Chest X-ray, PA view. Patient: 38 years old, sex M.
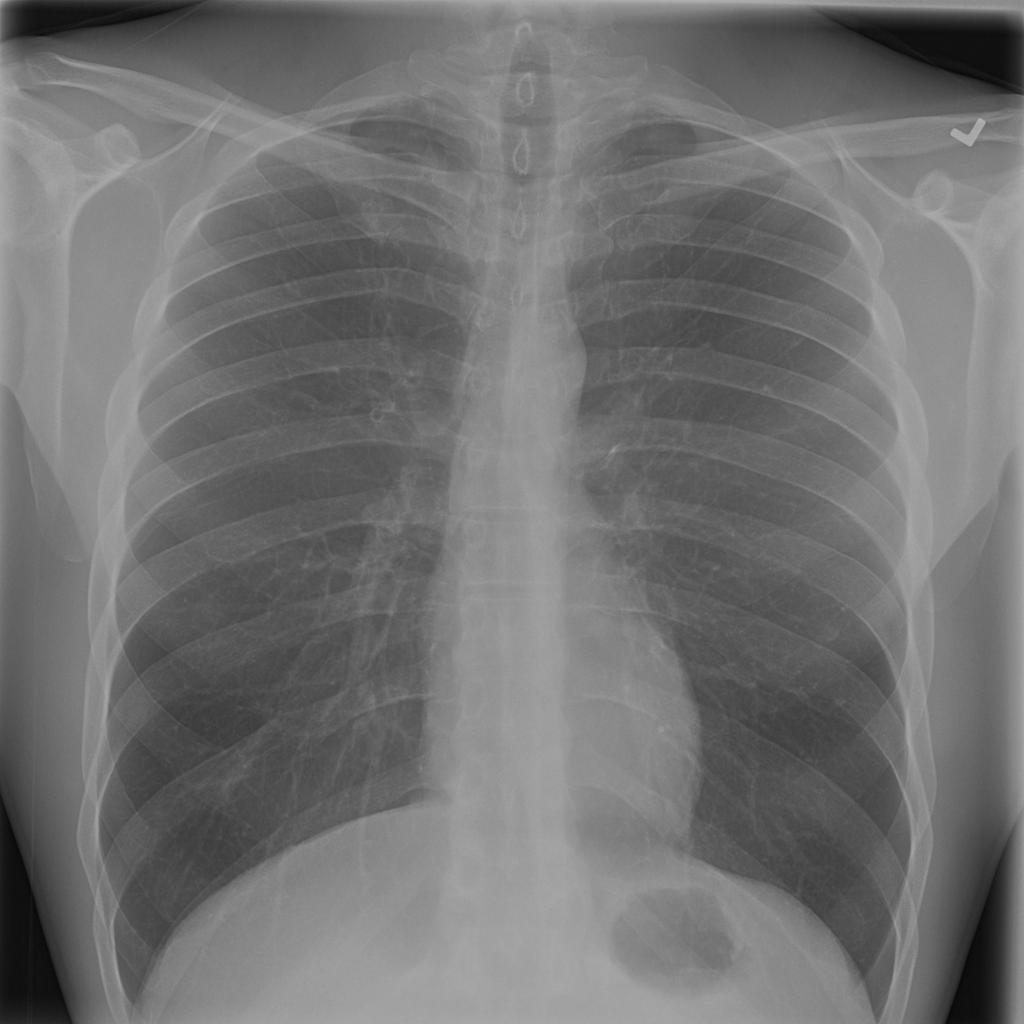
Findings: No Finding